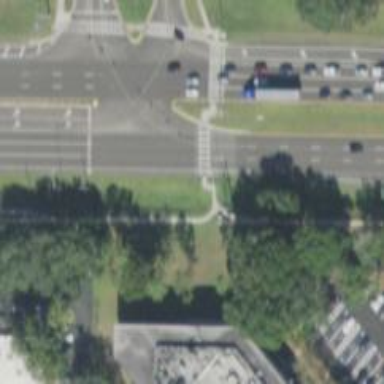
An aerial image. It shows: Footway that also serves as parkway.